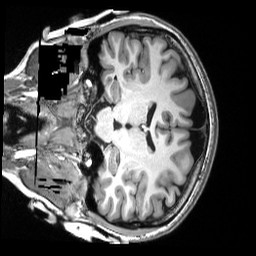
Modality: T1w
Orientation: coronal
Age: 22
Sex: female
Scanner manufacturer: siemens
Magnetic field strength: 3 T
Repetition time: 2.53 s
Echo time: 0.0033 s